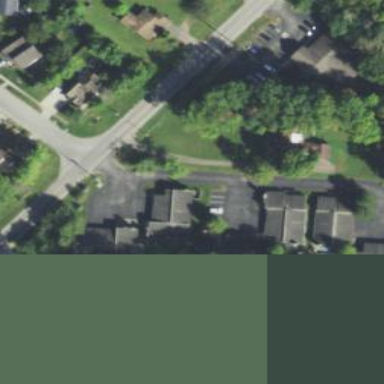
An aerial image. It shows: Residential area located within city block.